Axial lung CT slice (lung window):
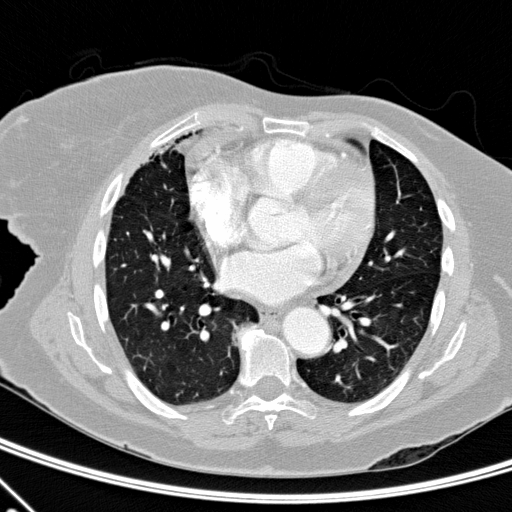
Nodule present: no